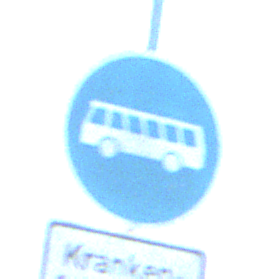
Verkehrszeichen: Busssonderstreifen
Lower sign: BesondereFahrzeugeUndTransportgueter4
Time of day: SunriseSunset
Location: Outdoor (RoadRail)
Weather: Clear
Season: NotSpecified
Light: Natural